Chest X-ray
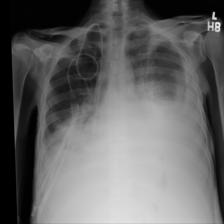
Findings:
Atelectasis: negative
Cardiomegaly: negative
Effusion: positive
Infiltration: negative
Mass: negative
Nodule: negative
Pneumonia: negative
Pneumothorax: negative
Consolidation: negative
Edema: negative
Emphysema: negative
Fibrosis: negative
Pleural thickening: negative
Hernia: negative